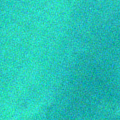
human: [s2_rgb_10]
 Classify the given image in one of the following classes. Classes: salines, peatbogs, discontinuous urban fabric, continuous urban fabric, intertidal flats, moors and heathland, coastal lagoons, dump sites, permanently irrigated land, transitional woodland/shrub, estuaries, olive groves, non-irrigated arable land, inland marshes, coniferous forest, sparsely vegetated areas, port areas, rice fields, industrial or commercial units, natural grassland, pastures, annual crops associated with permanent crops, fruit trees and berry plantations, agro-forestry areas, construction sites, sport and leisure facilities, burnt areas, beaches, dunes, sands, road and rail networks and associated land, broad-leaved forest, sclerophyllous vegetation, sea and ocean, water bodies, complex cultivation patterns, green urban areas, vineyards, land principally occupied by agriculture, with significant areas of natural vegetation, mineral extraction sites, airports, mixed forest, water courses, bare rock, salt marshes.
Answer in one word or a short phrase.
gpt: sea and ocean